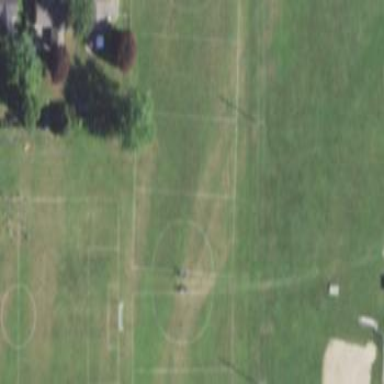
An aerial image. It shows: Soccer pitch for leisureland activities.